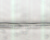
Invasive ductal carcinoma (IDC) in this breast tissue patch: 0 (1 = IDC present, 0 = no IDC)